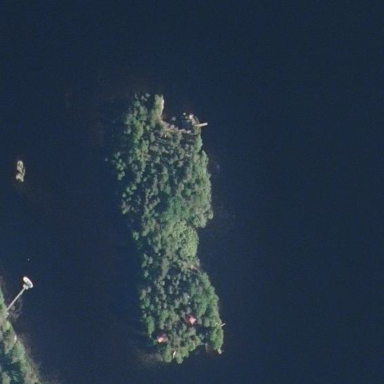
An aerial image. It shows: Islet.